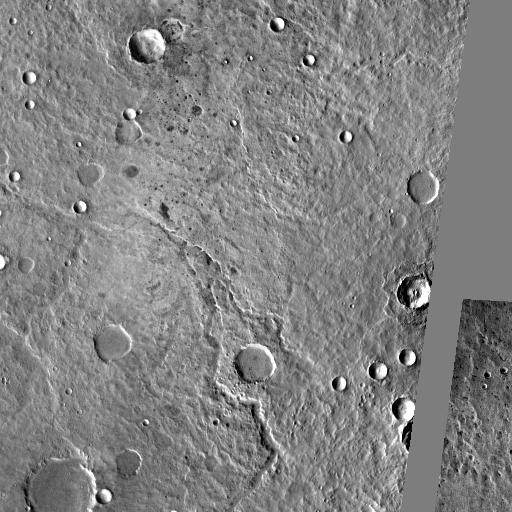
Crater classes present: Background, Other, Layered, Buried, Secondary